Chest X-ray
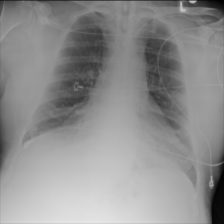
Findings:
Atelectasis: negative
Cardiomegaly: negative
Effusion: negative
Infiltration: negative
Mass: negative
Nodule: negative
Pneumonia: negative
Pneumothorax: negative
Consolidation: negative
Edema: negative
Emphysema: negative
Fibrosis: negative
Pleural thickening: negative
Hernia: negative